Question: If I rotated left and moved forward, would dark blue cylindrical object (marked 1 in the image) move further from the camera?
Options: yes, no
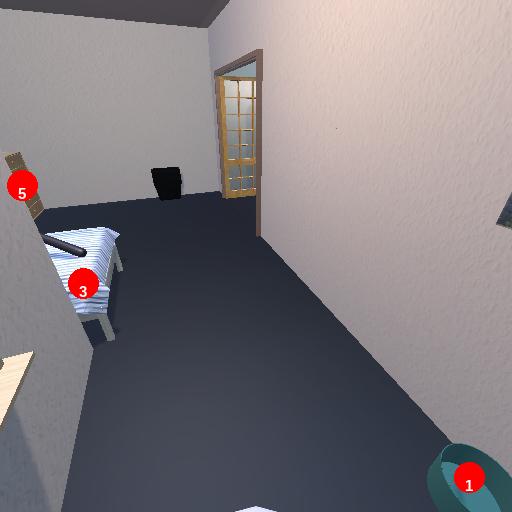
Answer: yes